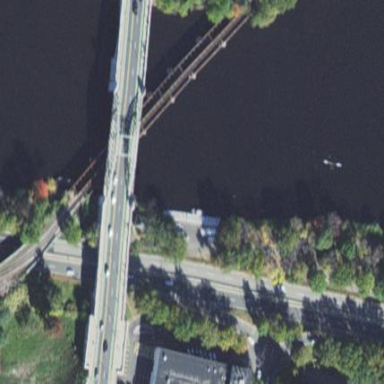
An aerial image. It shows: Abandoned truss bridge.